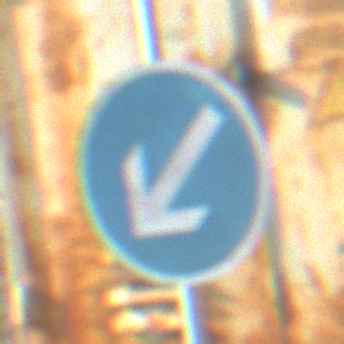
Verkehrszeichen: VorgeschriebeneVorbeifahrtLinks
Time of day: MorningAfternoon
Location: Outdoor (Suburban)
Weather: Clear
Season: NotSpecified
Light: Natural